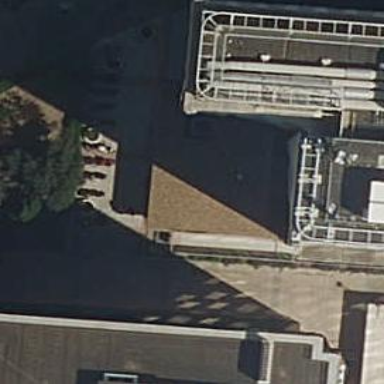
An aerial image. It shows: Part of building.